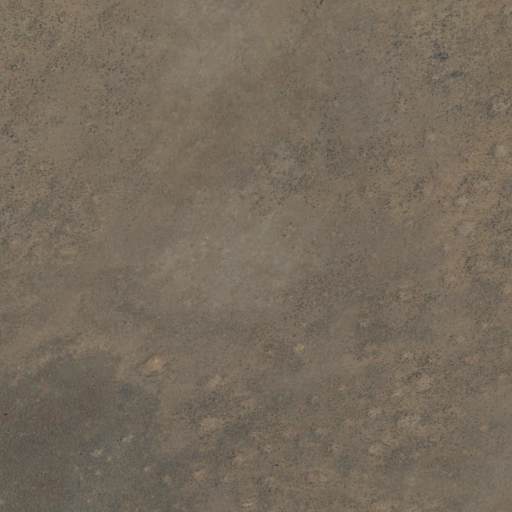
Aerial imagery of plain(s) in California named Rocky Prairie containing grassland and shrub